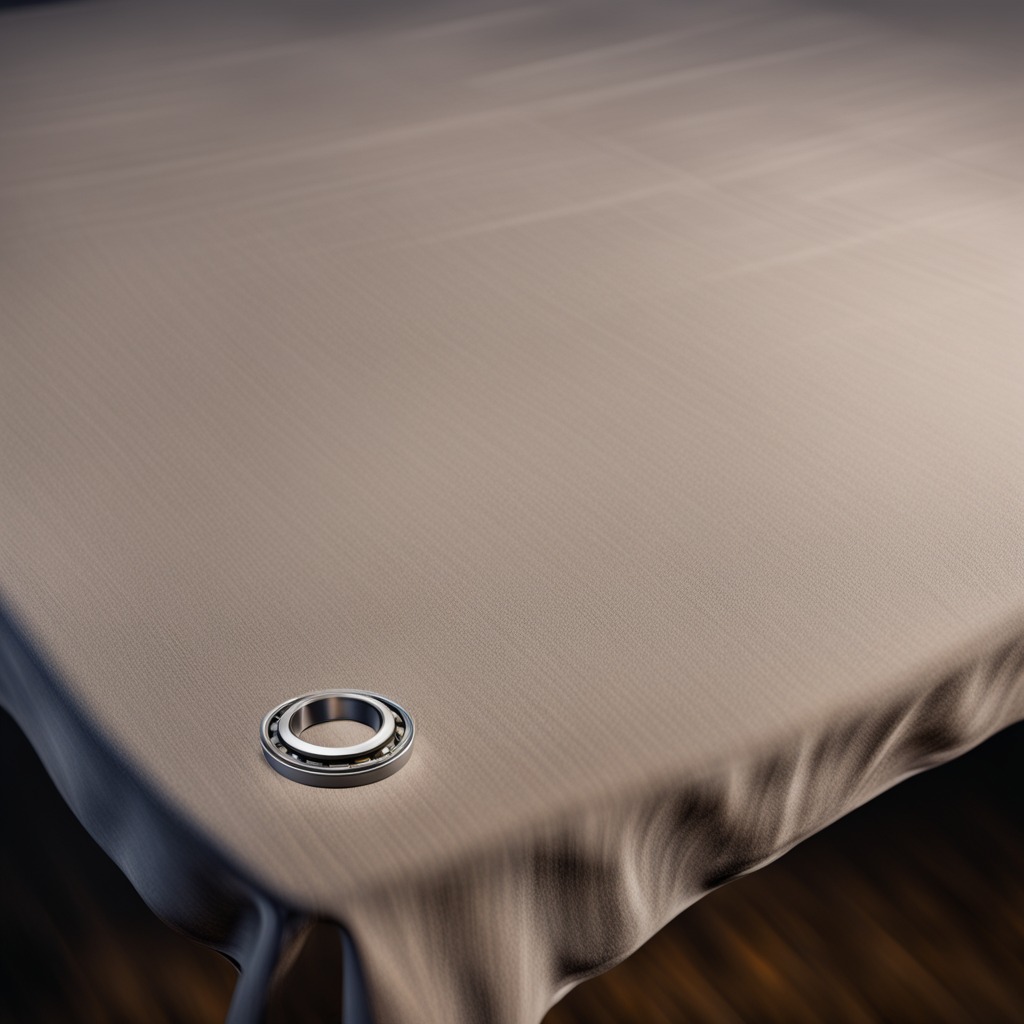
A metal ball bearing is lying on a wooden table inside a workshop at night.